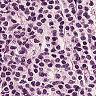
Metastatic tissue present: no